Current action and preconditions to check: trajectory_clear

Your task: For each precondition in the list above, predict whether it will hold at this action.

Consider the current scene as observed from the mobile robot's camera, and analyze the predicted future states of all dynamic agents (e.g., people, animals, vehicles, or any moving entities) within the NEXT SECOND.

IMPORTANT: Only answer "very likely" if you are absolutely certain—based on strong, clear evidence—that a dynamic agent will violate the precondition in the predicted future state. Do NOT answer "very likely" for unlikely, ambiguous, or low-probability risks.

Ask yourself for each precondition: Is there a high probability, with clear and convincing evidence, that the predicted future states of any dynamic agent will interfere with the predicted future state of the currently executing action within the NEXT SECOND, causing that precondition to fail?

Assess the risk level based on these predictions. Use "likely" or "very likely" if motions create a clear risk of interference.

Use "neutral" or "improbable" if agents are nearby but their predicted paths are clearly diverging or non-conflicting.

Failure Risk Categories: "very improbable", "improbable", "neutral", "likely", "very likely"

Answer Format: Output ONLY the probability_of_failure value from these categories: "very improbable", "improbable", "neutral", "likely", "very likely"

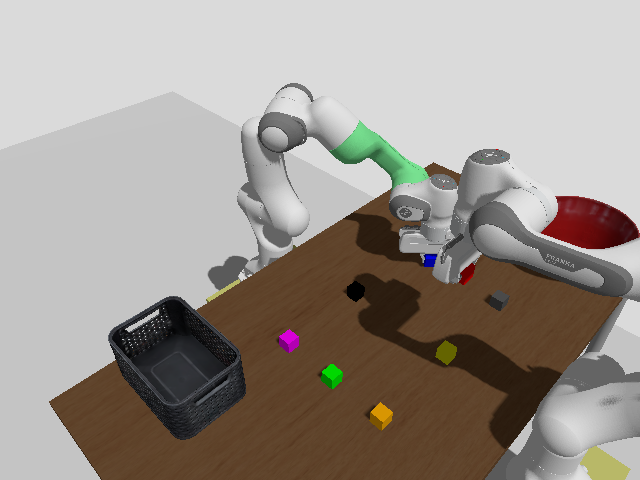

Answer: very improbable